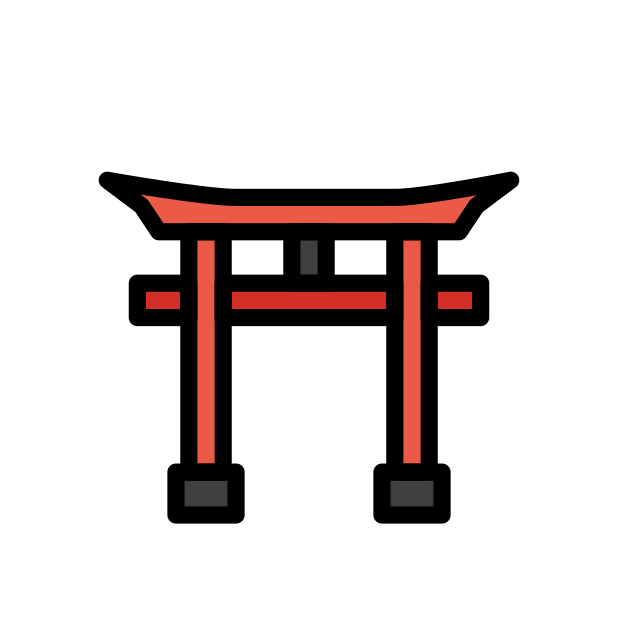
Emoji: ⛩
Name: shinto shrine
Unicode: 0x26e9